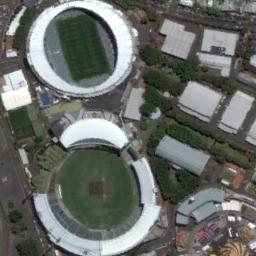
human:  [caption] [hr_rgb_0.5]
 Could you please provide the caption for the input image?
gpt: This stadium has a red podium on one side .

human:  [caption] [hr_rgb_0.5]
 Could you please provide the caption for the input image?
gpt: The stadium is next to some buildings and trees .

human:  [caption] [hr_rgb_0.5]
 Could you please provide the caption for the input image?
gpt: The circular stadium is next to the residential area and is surrounded by a lot of vegetation .

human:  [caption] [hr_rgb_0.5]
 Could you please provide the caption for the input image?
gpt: Many buildings are next to the stadium .

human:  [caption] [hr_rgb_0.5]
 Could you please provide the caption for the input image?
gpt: There are some white buildings beside the stadium with a white roof .